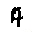
Label: 4